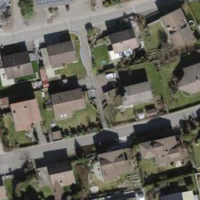
EUNIS habitat code: 54
Species observed at this site:
Lapsana communis
Cephalanthera rubra